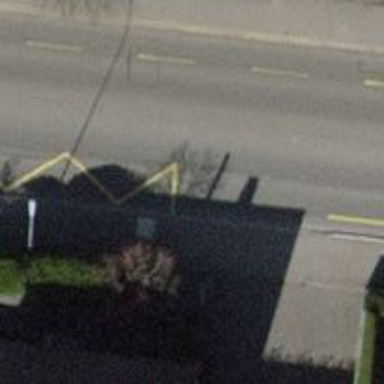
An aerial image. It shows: Bus stop with platform for public transport.